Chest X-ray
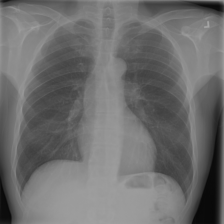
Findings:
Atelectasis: negative
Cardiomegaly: negative
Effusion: negative
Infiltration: negative
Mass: negative
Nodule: negative
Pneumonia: negative
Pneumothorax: negative
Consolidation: negative
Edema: negative
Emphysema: negative
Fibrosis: negative
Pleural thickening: negative
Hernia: negative